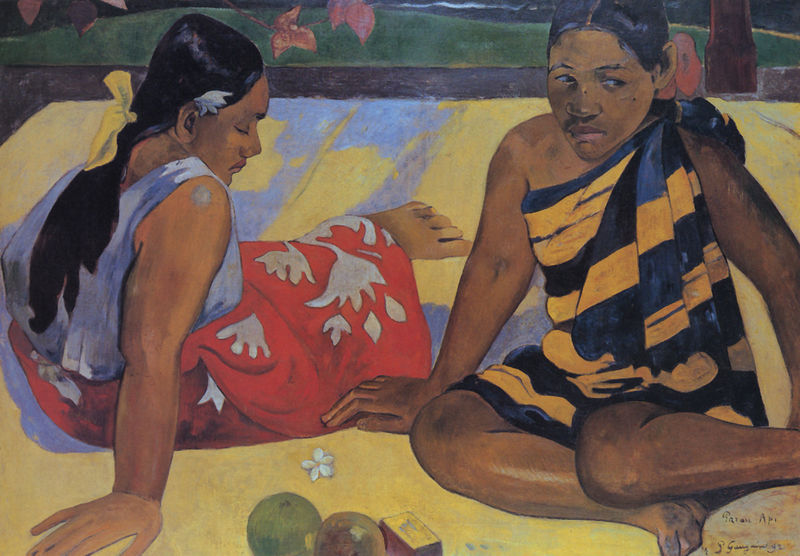
Titel: Parau api (quelles nouvelles?)
Künstler: Paul Gauguin
Standort: Dresden
Institution: Gemäldegalerie Neue Meister
Schlagwörter: baum, blau, blätter, fuß, gemälde, hand, haut, laub, meer, umhang, wasser, weiß, frauen, gelb, grün, landschaft, mädchen, ocker, sand, sitzen, blume, blumen, braun, bunt, frau, frisur, haar, hintergrund, kleid, kleider, nase, renoir, schwarz, ölbild, blick, blüte, blüten, gras, obst, rot, tuch, wiese, gespräch, malerei, muster, rock, schleife, arm, arme, augen, gesicht, haarschmuck, kleidung, knoten, trauer, bildnis, hände, porträt, baumstamm, gewand, haare, sitzend, stoff, tücher, decke, schleifen, scheitel, traurig, früchte, garten, beine, apfel, terrasse, äpfel, bein, farbig, füße, strand, ruhe, liegen, schlafend, röcke, afrika, mauer, lila, violett, pause, sigantur, dunkelblau, zopf, gestreift, streifen, knie, exotik, exotisch, flieder, gauguin, südsee, stütze, veranda, denken, blumenmuster, paul, zeh, schein, dunkelhäutig, gaugin, picasso, müde, niedergeschlagen, matte, dunkelhaarig, markttag, gelbt, indianer, tahiti, graas, heiraten, kaftan, umris, sari, unsicher, haarbänder, bedruckt, sarong, indianerin, afrikanerinnen, gelbe schleife, negerinnen, pareo, wann wirst du heiraten, india, gaguin, brasun, dunkelhätui, manga, ureinwohnerinnen, gaugauin, frau picasso